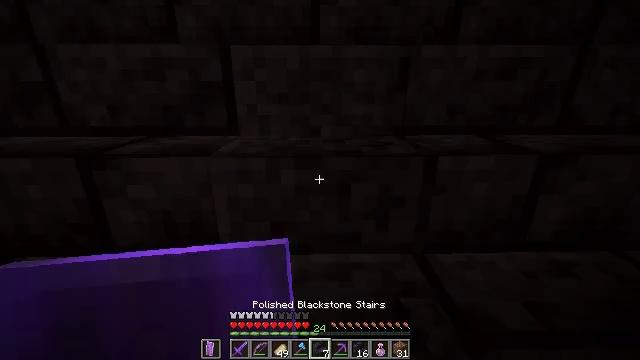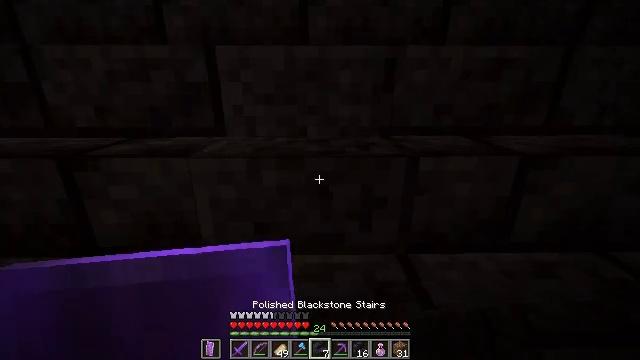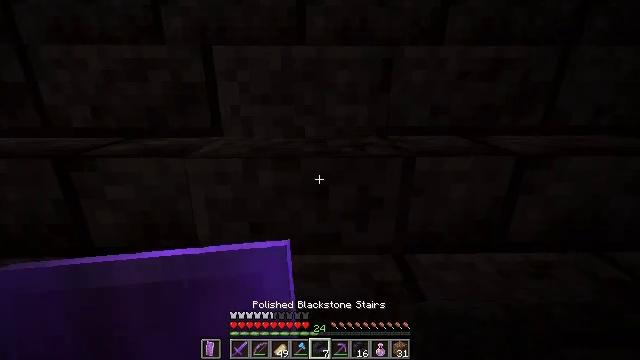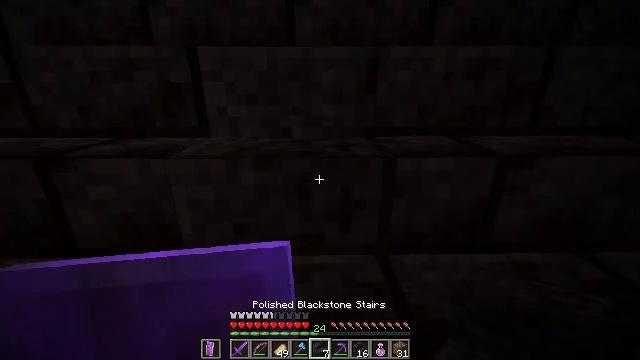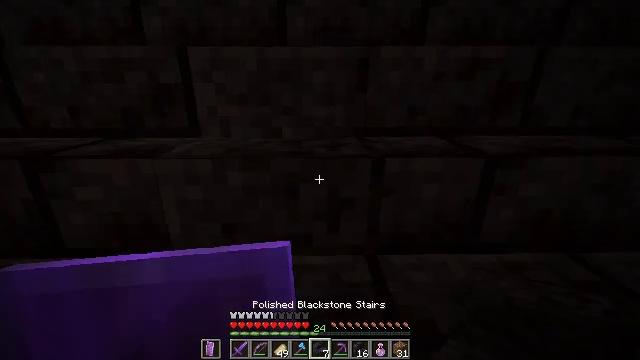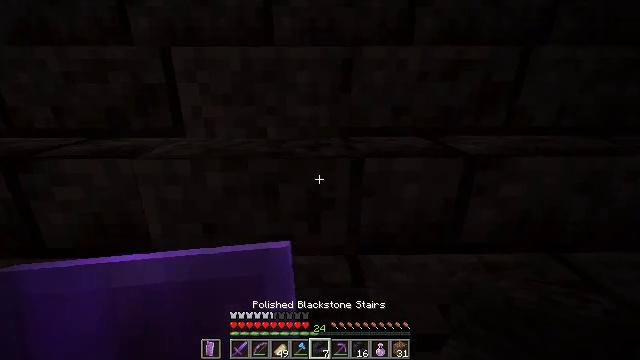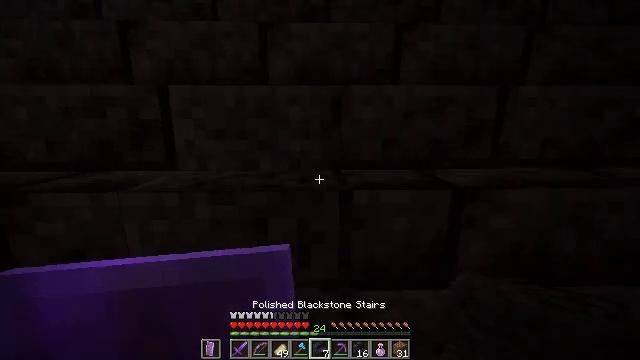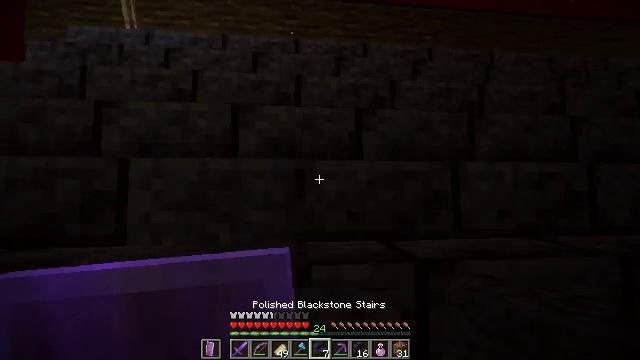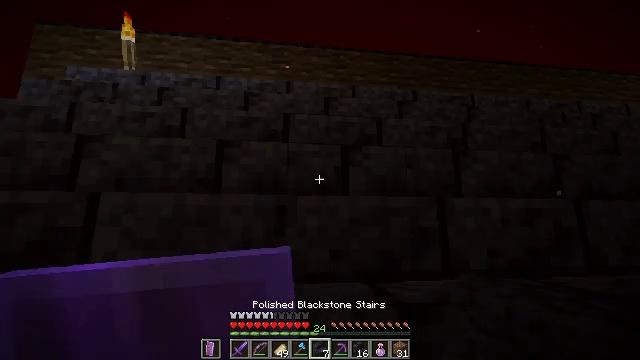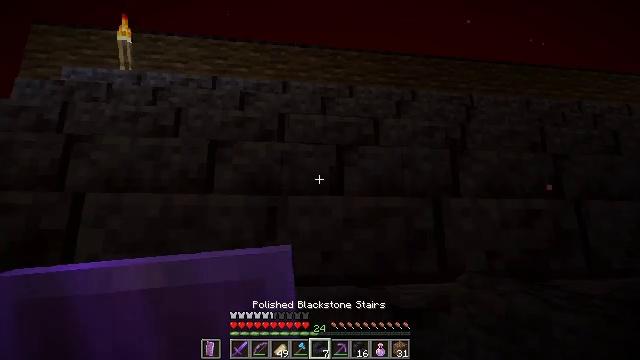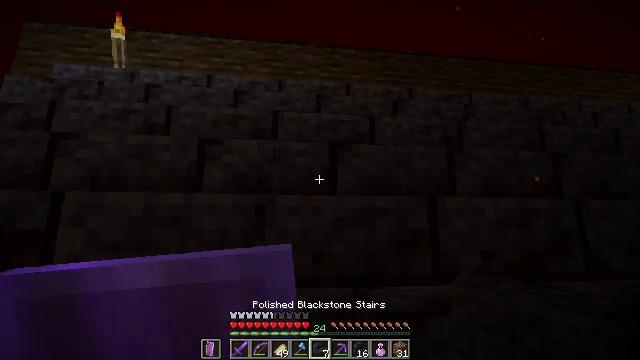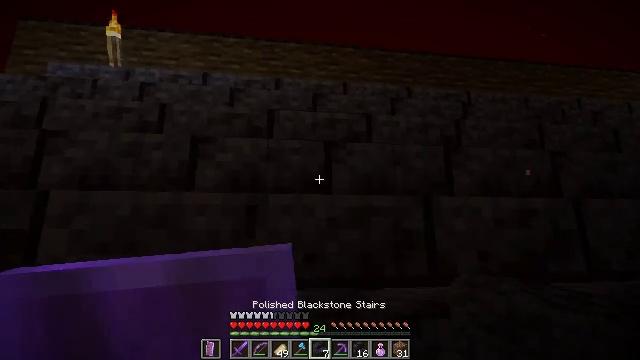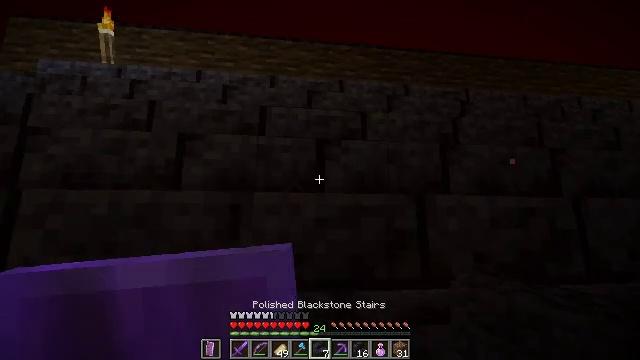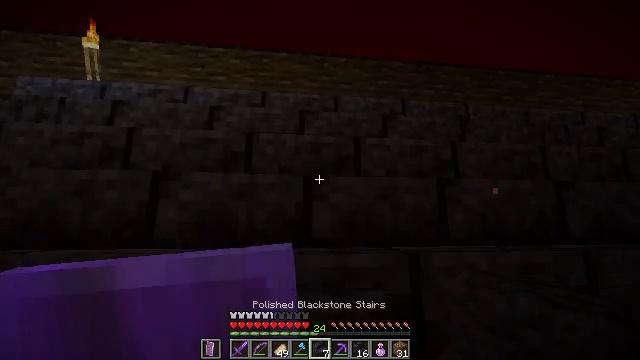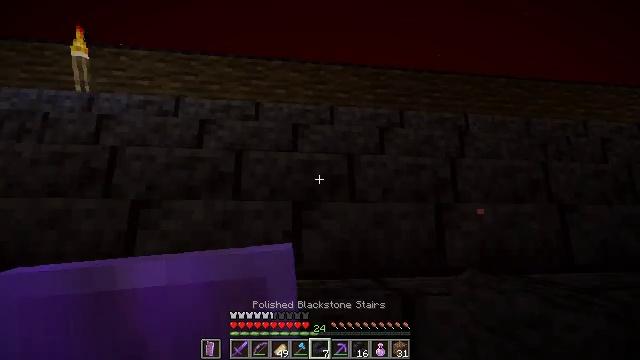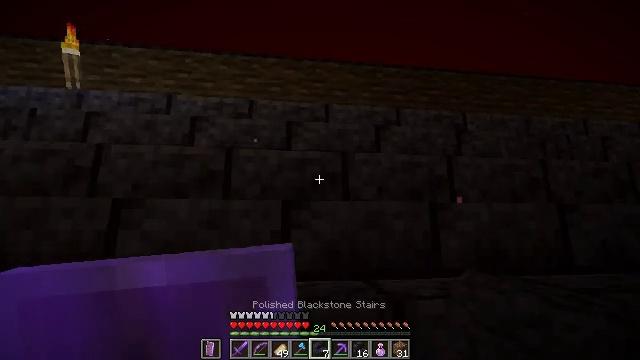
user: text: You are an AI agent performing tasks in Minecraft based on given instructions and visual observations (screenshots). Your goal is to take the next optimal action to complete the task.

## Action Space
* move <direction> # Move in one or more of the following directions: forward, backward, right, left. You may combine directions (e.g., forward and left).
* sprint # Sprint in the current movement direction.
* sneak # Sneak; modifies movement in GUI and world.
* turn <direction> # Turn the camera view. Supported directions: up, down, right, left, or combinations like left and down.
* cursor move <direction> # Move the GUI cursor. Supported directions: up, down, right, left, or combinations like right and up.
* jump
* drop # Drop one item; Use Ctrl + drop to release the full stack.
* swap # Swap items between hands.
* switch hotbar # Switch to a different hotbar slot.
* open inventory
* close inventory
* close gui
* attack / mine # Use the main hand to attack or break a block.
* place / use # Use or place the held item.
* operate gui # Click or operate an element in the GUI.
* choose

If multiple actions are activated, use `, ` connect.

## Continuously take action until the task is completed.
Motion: motion action
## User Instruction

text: Gather the polished blackstone brick stairs for re-use.
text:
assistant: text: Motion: move right, sneak
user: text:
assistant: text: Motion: move right, sneak
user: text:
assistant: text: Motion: move right, sneak
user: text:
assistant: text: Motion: move right, sneak
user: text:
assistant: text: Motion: move right, sneak
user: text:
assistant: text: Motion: move right, sneak, turn up
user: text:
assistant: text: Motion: move forward and move right, sneak, turn right and up
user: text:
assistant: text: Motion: move forward and move right, sneak, turn right and up
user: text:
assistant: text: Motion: move forward and move right, sneak
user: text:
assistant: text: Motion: move forward and move right, sneak
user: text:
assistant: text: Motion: move forward and move right, sneak
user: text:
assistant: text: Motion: move forward and move right, sneak
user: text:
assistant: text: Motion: move forward and move right, sneak
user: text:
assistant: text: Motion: move forward and move right, sneak
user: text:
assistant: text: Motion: move forward and move right, sneak
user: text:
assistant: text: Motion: move forward and move right, sneak
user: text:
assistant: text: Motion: move forward and move right, sneak
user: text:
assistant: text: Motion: move forward and move right, sneak
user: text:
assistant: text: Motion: move forward and move right, sneak
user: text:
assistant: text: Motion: move forward and move right, sneak
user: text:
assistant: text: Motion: move right, sneak, turn down
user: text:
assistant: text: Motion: move right, sneak, turn right and down
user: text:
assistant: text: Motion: move right, sneak
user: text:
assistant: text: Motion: move right, sneak
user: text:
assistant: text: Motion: move forward and move right, sneak
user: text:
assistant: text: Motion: move forward and move right, sneak, turn left and down
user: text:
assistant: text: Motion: move forward and move right, sneak, turn left and down
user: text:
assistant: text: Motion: move forward and move right, sneak, turn left and down
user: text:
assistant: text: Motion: move right, sneak
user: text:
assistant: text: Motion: sneak